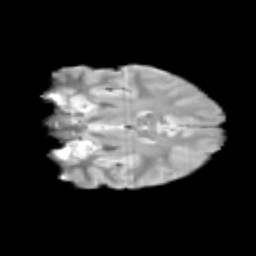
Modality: T2w
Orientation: coronal
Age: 12
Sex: female
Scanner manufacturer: siemens
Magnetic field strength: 3 T
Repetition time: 3.8 s
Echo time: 0.07 s